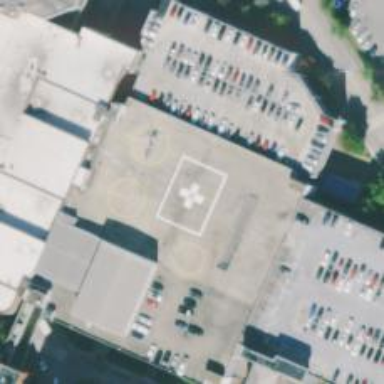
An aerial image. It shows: Image of helipad at airport.